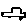
Label: car